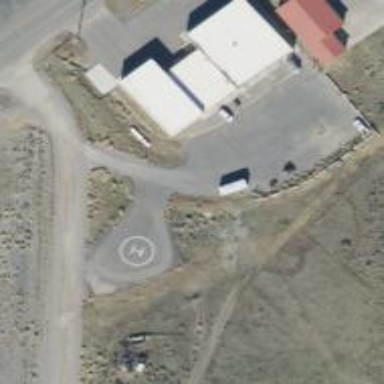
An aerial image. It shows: Image showing helipad at airport.